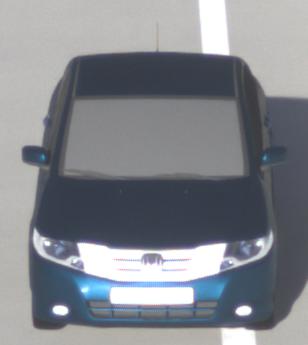
Make: Honda
Model: City
Detailed model: Gen. 6
Model produced from: 2008
Model produced until: 2013
Doors: 4
Color: blue
Road condition: dry road
Daytime: sunrise or sunset
Contrast: medium contrast